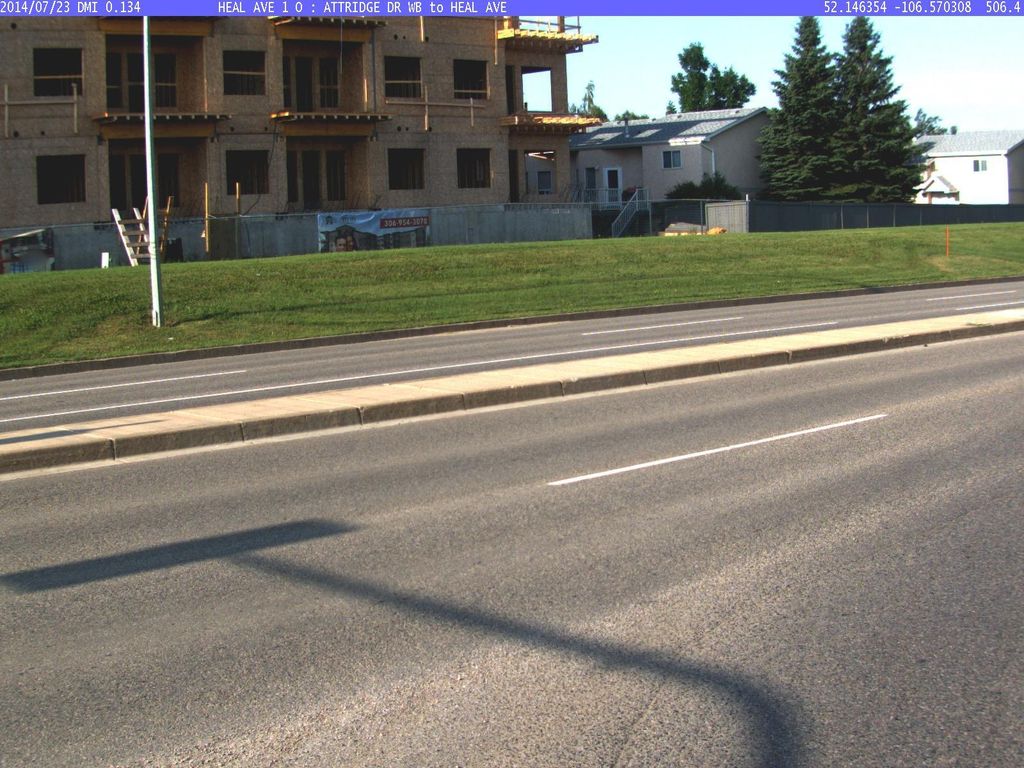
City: saskatoon